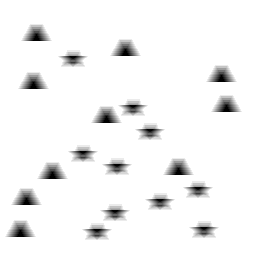
Squares: 0
Triangles: 10
Stars: 10
Total shapes: 20